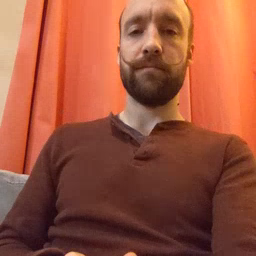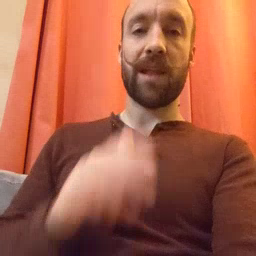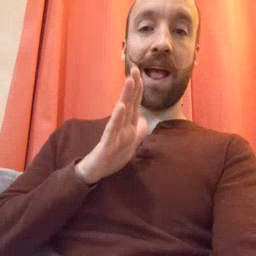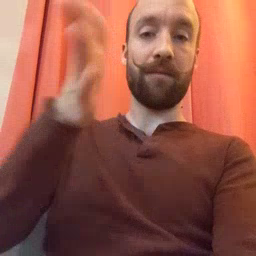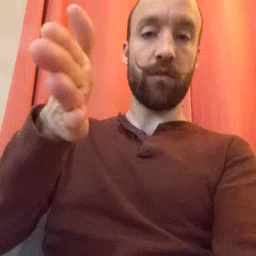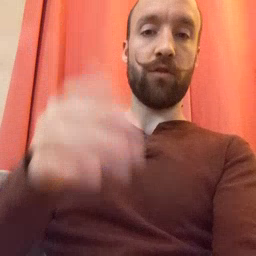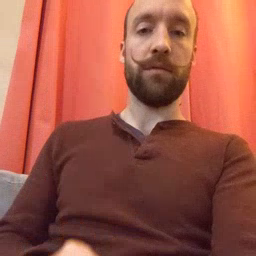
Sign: after